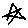
Label: star